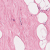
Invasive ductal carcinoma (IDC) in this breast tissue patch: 0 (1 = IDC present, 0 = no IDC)